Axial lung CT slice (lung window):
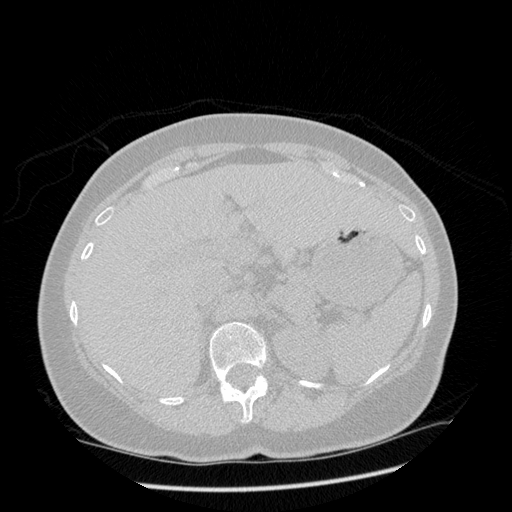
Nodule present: no